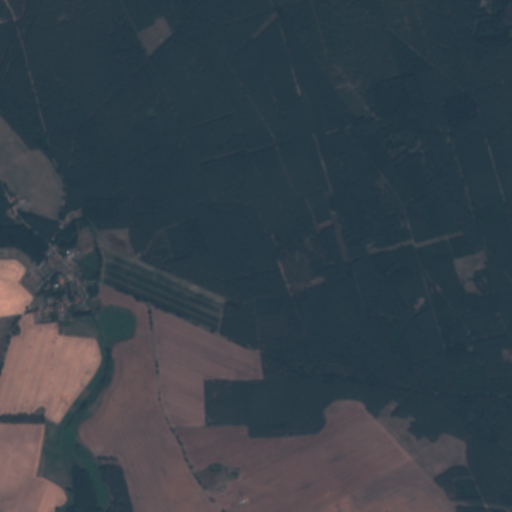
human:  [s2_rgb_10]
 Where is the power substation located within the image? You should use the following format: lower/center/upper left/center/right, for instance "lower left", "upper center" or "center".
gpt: The power substation is located in the lower center of the image.
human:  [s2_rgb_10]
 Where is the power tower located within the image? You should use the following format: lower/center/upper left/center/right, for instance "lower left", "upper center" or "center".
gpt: The power tower is located in the lower of the image.
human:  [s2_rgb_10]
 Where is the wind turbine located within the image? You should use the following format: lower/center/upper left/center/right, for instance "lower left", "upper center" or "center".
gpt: The wind turbine is located in the lower center of the image.
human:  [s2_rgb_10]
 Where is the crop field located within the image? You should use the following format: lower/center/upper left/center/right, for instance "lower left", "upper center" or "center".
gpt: There is no crop field in the image.